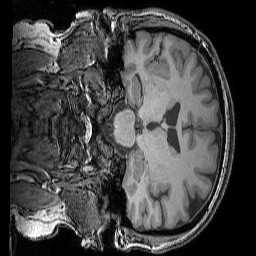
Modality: T1w
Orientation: coronal
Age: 40
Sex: female
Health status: ill
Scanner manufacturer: siemens
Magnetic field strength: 3 T
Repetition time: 1.75 s
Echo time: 0.00418 s